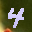
Label: 4